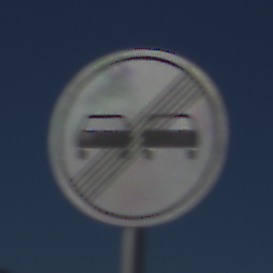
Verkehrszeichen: EndeUeberholverbot
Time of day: MorningAfternoon
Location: Outdoor (RoadRail)
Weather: Clear
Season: NotSpecified
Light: Natural